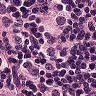
Metastatic tissue present: yes